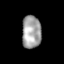
Tissue: skin
Cell type: Others
Senescence score: 0.7922
Nuclear area (px): 611
Mean DAPI intensity: 163.714